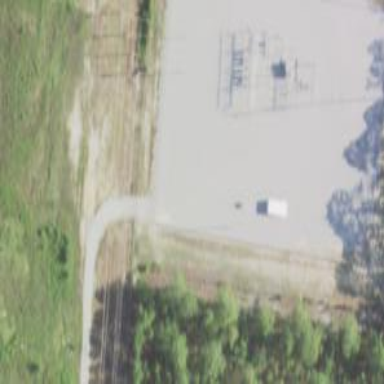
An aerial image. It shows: Distribution substation surrounded by fence.